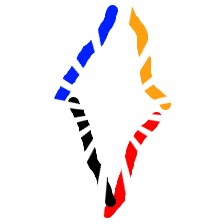
Shape: rhombus